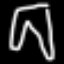
Label: pants